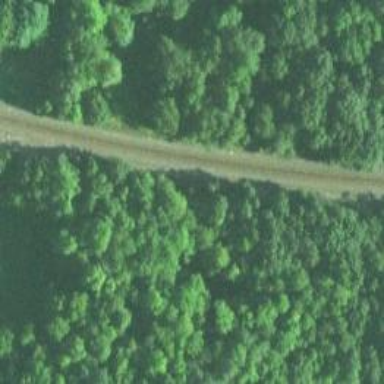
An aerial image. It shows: Railway track.